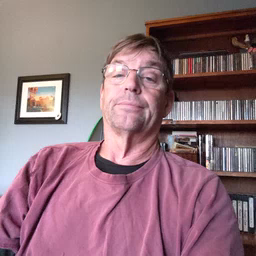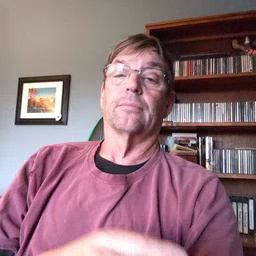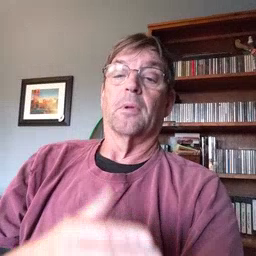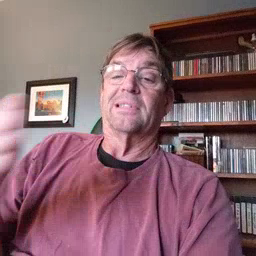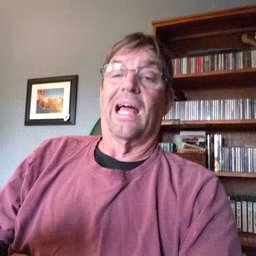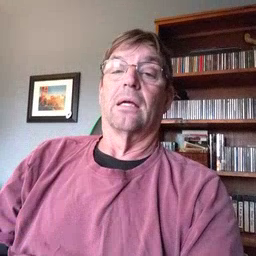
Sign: beside